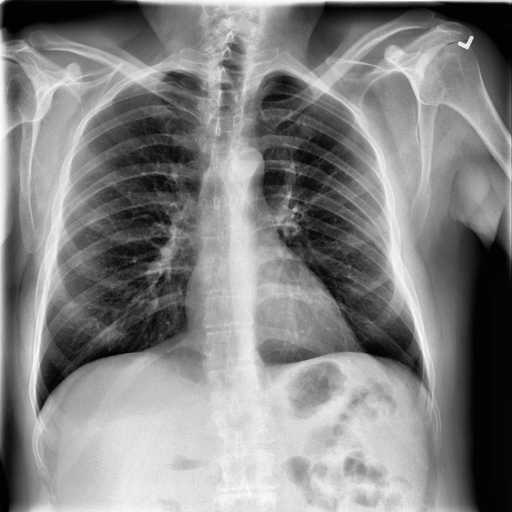
Finding: NORMAL